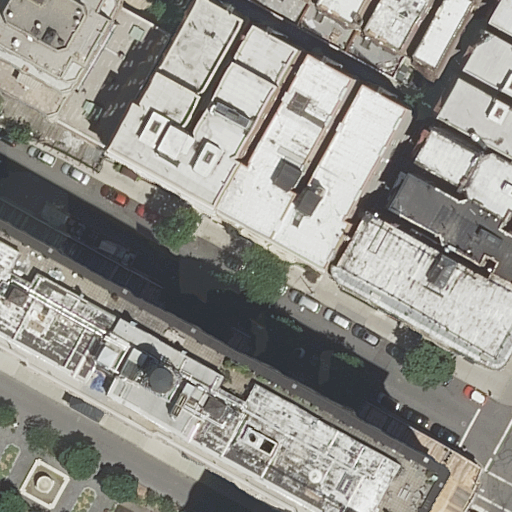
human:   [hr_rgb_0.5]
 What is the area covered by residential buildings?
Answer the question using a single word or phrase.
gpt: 5285m2

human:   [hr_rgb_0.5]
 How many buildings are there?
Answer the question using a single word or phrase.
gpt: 13

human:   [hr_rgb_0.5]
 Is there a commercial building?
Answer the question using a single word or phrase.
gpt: no

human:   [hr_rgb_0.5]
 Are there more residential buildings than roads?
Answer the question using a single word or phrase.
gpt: yes

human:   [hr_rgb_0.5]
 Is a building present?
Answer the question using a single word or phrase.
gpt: yes

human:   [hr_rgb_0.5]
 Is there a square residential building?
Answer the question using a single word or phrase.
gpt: no

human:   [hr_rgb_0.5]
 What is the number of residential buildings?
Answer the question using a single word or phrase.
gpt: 13

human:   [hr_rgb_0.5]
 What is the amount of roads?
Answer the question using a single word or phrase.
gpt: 2

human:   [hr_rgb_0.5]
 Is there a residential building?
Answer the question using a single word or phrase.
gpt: yes

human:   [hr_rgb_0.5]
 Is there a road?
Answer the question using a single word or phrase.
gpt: yes

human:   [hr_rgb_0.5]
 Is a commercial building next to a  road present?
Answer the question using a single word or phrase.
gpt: no

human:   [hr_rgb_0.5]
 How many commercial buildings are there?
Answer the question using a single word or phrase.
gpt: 0

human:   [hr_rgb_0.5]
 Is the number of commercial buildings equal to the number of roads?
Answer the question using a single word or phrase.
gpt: no

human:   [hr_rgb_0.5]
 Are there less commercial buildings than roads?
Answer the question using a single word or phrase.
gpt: yes

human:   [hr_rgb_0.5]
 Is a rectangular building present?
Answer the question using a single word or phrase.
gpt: yes

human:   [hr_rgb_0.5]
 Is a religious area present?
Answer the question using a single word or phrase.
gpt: no

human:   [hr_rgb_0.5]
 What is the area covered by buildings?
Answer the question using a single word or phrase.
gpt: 5285m2

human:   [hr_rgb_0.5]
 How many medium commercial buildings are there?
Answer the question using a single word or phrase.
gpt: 0

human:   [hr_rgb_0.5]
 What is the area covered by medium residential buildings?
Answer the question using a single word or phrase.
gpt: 1536m2

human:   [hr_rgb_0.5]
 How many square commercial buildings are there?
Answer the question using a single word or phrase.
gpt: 0

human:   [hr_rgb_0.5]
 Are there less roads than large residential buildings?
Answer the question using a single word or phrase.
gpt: yes

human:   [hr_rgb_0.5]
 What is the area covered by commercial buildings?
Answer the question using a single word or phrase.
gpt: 0m2

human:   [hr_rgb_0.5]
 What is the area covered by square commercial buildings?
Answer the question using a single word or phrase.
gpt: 0m2

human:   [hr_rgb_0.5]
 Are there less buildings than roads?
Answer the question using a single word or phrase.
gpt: no

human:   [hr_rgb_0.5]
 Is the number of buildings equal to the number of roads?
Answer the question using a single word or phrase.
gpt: no

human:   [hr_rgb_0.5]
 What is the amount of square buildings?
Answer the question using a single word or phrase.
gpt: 0

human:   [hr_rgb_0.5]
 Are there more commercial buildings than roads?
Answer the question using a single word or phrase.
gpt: no

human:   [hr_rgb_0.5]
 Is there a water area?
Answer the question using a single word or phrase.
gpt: no

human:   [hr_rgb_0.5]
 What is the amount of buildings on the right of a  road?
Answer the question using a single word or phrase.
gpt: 9

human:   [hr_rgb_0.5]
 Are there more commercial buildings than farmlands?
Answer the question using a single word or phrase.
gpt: no

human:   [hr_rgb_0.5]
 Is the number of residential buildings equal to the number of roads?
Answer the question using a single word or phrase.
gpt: no

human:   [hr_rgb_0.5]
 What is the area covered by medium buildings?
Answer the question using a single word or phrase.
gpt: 1536m2

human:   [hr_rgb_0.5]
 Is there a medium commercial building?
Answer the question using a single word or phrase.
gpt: no

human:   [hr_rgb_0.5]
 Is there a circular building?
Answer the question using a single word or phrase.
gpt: no

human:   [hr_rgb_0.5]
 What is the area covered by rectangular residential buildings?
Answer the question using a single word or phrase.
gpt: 1125m2

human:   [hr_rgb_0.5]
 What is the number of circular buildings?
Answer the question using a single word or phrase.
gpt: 0

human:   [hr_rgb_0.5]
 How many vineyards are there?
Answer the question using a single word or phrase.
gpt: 0

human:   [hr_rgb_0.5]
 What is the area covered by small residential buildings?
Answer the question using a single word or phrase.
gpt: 130m2

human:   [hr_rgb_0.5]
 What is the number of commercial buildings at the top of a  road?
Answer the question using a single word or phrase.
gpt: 0

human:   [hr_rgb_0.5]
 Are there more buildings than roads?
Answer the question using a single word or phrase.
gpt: yes

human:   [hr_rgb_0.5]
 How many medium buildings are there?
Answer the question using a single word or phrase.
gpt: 7

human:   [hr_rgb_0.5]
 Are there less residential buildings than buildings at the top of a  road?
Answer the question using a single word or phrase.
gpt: no

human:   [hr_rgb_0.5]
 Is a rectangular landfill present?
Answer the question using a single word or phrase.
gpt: no

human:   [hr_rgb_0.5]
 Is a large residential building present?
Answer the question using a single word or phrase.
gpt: yes

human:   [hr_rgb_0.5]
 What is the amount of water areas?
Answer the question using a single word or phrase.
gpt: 0

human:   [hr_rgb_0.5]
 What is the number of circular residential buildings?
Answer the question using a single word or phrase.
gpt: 0

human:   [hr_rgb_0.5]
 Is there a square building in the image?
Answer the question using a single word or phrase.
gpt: no

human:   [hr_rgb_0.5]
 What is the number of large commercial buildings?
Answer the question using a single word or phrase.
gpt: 0

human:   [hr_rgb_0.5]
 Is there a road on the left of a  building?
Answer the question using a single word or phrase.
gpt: yes

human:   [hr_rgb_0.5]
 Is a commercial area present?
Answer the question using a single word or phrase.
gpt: no

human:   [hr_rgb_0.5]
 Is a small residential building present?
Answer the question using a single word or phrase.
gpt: yes

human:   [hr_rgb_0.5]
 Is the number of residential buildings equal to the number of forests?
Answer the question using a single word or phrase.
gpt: no

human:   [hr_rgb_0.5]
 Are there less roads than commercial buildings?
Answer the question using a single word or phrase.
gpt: no

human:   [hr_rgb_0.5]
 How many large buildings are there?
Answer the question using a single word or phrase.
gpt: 3

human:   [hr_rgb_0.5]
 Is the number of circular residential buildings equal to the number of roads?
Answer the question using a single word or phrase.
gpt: no

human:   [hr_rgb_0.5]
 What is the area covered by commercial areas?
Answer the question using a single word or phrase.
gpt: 0m2

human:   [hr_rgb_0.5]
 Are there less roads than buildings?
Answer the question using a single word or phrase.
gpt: yes

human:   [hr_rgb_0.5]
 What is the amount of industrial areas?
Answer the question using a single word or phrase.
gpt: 0

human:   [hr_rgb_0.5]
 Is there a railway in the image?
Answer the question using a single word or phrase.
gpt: no

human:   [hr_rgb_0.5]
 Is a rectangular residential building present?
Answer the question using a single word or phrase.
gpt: yes

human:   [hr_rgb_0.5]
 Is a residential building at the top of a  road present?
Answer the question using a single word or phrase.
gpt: yes

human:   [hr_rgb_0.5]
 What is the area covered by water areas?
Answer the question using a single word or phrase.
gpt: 0m2

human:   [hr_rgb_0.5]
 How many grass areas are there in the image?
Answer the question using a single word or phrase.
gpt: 0

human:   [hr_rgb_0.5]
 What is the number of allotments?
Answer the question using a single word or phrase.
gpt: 0